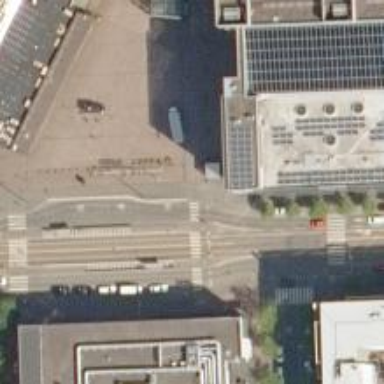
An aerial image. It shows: Tram railway with contact line for electrification. Physical markings segregate the tram track.